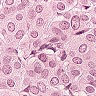
Metastatic tissue present: yes